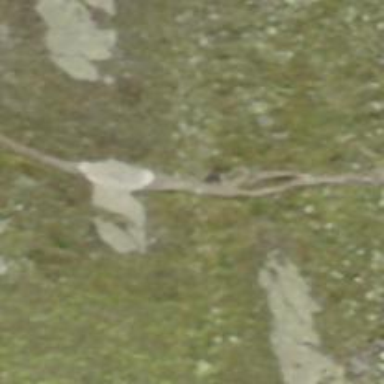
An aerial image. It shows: Rocky path.